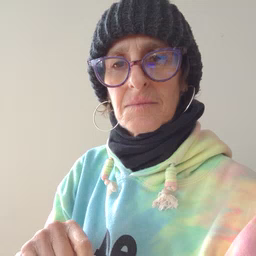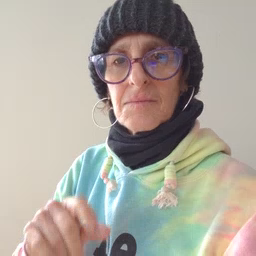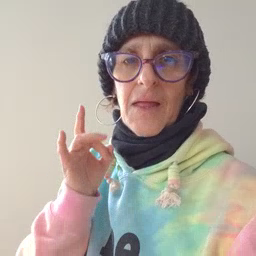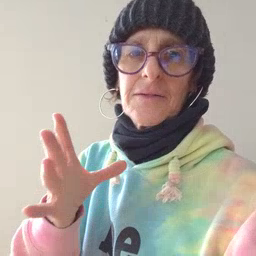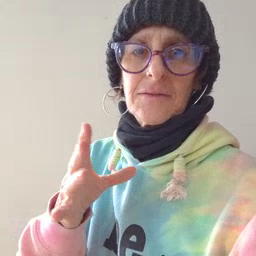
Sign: hate